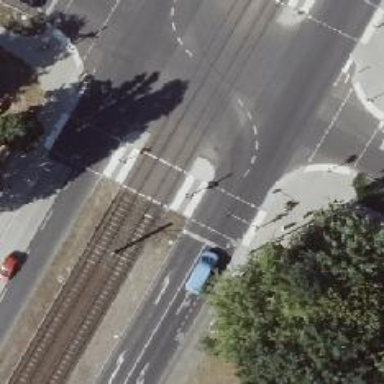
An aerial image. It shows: Secondary road with asphalt surface and lane markings.